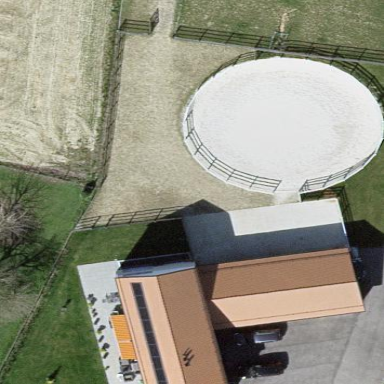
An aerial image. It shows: Equestrian pitch with sand surface for leisure land activities.